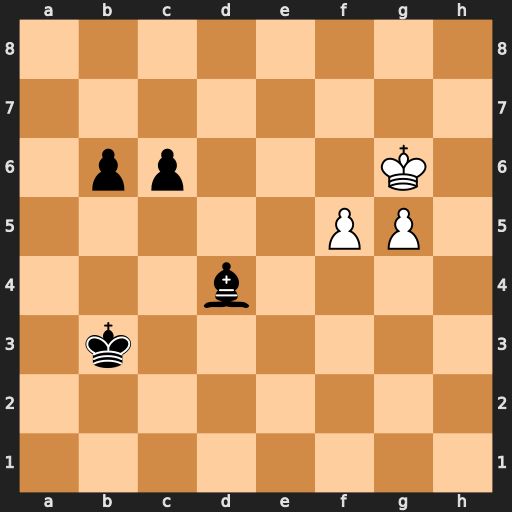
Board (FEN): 8/8/1pp3K1/5PP1/3b4/1k6/8/8
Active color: w
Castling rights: -
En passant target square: -
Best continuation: f6 c5 f7